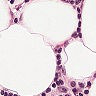
Metastatic tissue present: no